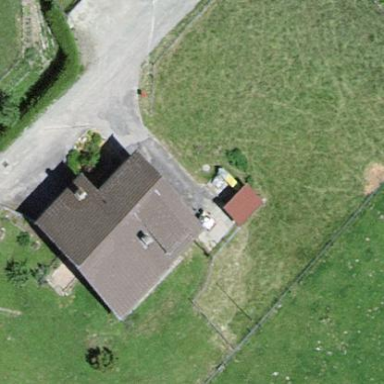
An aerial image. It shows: Farm building.